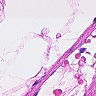
Metastatic tissue present: no